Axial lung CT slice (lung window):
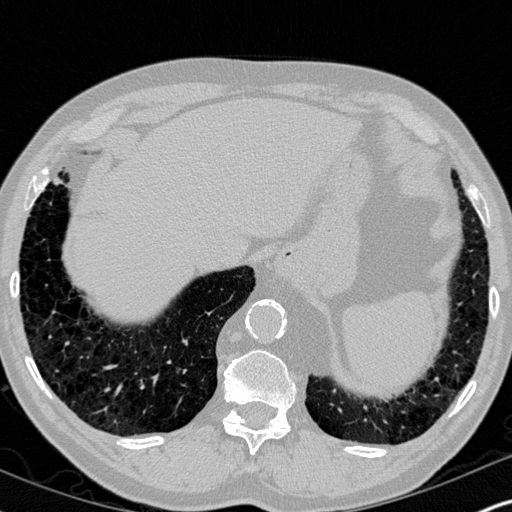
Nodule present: no